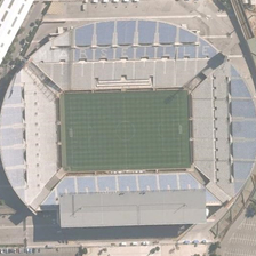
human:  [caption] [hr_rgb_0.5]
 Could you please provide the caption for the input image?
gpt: here lies a spectacular oval stadium with numerous bleachers painted blue and white which spell marseille .

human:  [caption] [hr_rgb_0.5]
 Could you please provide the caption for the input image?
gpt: This is an oval stadium surrounded by blue tripods.

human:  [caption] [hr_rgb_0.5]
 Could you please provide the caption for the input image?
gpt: The playground around the playground is oval in shape.

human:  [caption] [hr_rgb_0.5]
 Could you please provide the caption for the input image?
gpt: This is an oval stadium surrounded by blue stands.

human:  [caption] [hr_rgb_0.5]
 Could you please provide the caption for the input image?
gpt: The playground around the playground forms an oval shape.